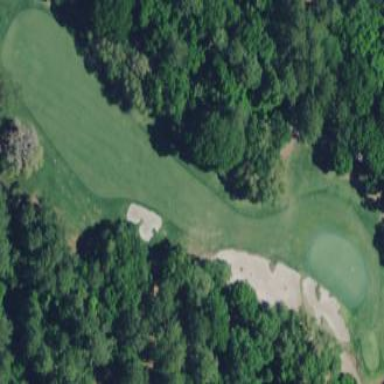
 with lush green grass covering the ground."